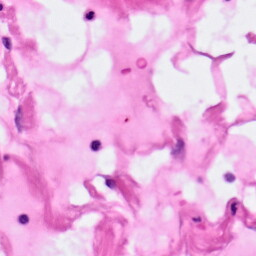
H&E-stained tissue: Pancreatic